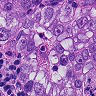
Metastatic tissue present: yes